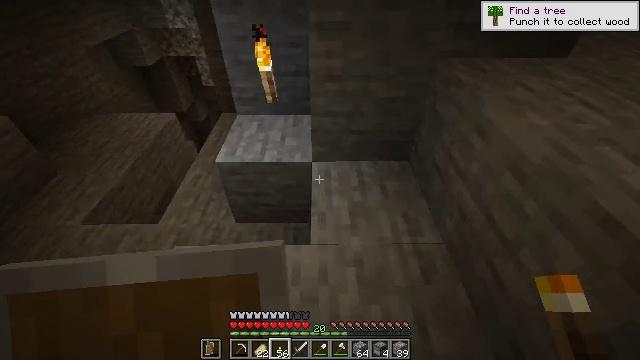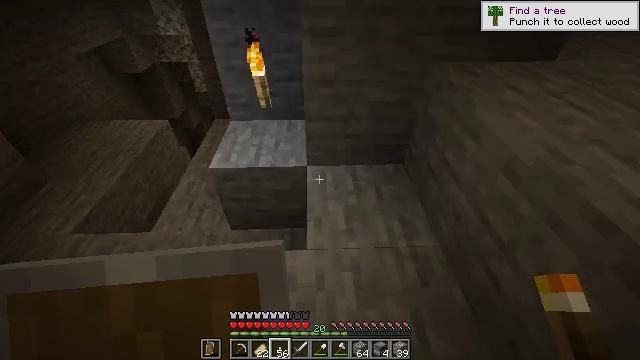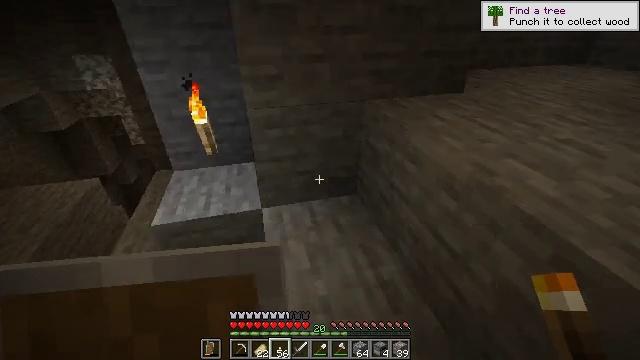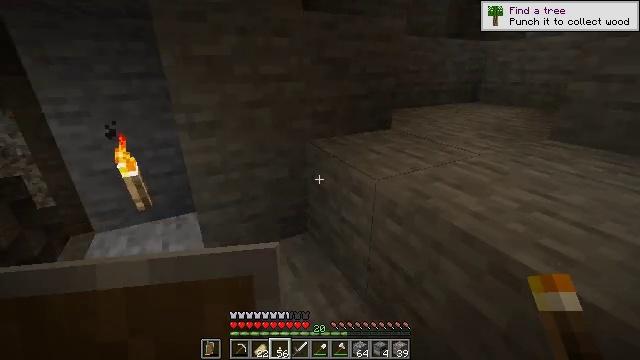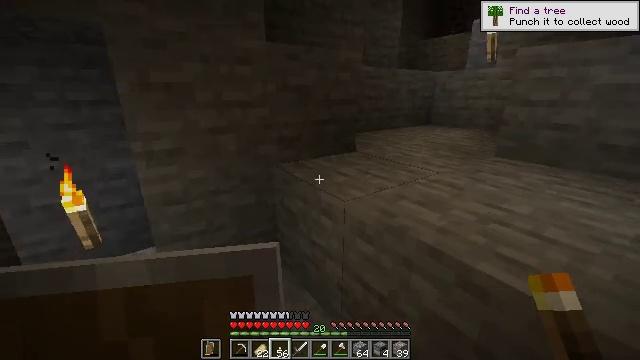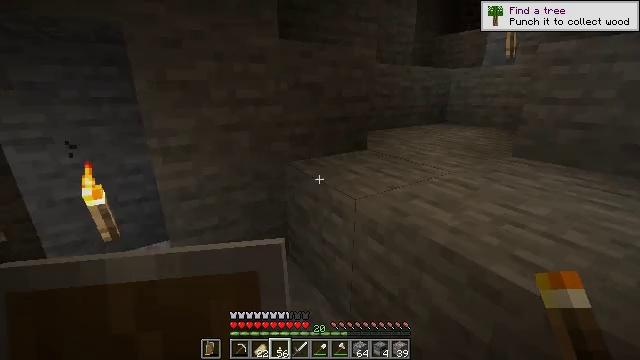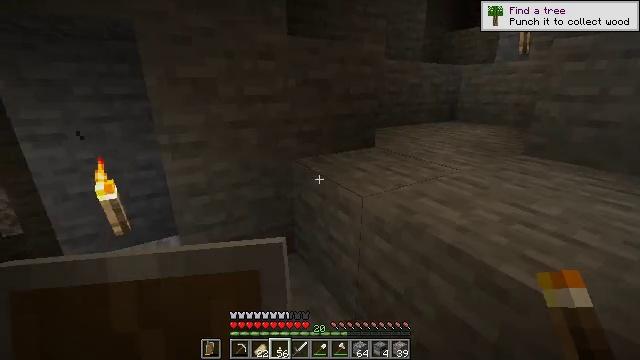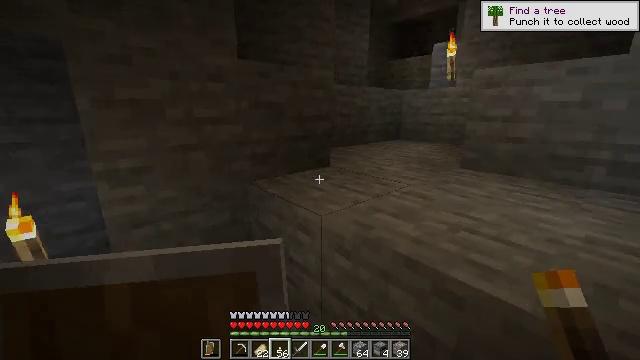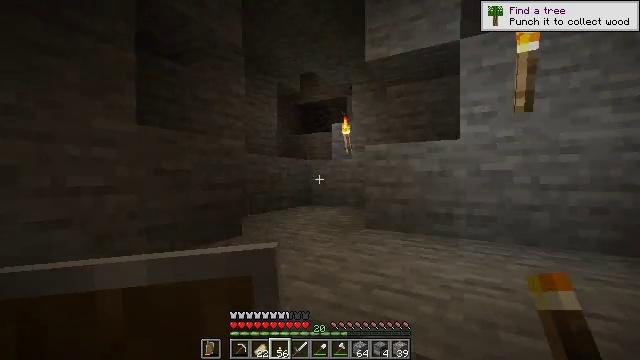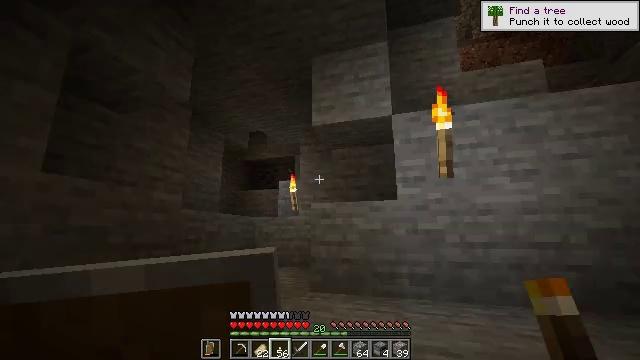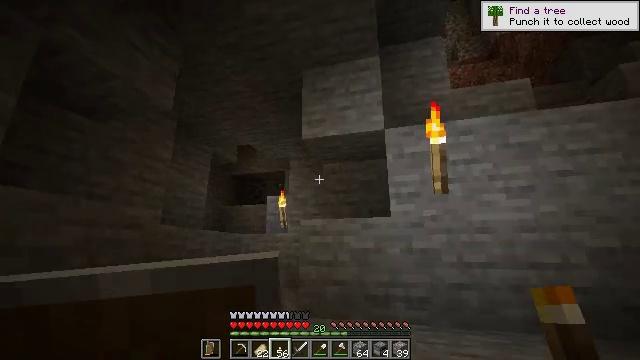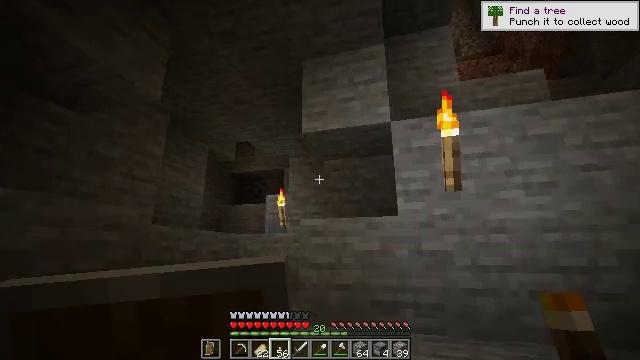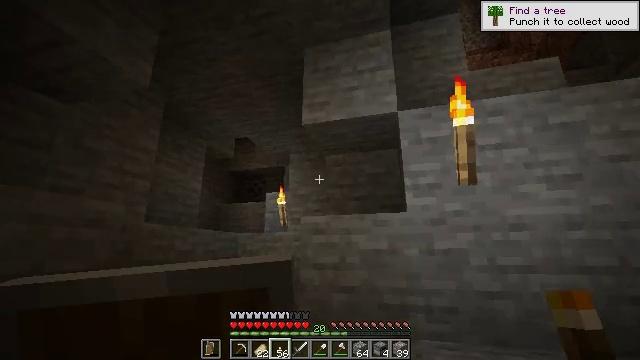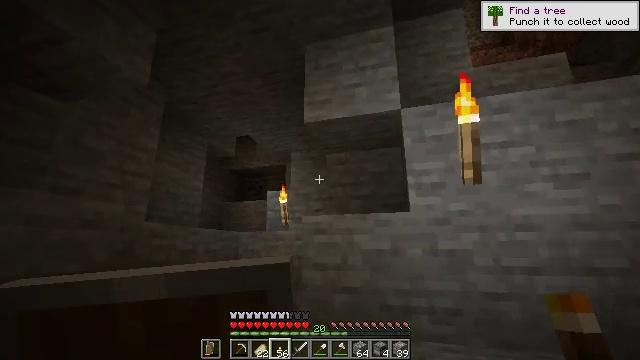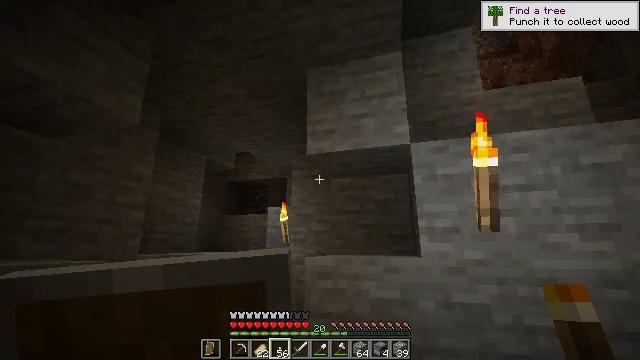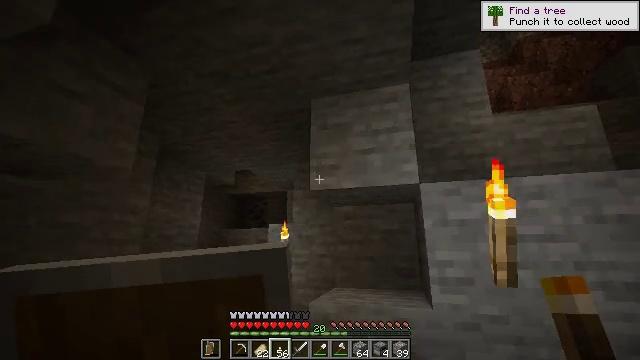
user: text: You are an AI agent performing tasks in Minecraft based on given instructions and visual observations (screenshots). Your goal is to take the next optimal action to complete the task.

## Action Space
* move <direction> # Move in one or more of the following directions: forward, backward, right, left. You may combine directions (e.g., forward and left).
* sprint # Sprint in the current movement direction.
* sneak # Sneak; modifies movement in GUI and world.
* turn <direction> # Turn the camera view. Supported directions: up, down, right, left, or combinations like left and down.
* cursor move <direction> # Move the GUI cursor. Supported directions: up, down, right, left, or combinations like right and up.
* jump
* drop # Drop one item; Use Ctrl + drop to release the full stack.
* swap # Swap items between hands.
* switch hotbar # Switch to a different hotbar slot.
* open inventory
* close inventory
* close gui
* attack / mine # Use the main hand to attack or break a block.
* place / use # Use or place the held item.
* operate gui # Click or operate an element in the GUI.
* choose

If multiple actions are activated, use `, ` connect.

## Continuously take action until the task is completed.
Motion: motion action
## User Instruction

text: Transform redstone dust into a solid redstone block.
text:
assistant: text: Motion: turn right
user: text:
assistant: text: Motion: turn right and up
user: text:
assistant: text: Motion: turn right and up
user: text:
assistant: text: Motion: turn right and up
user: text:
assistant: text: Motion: turn left
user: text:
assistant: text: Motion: turn left
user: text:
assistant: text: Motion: turn right and up
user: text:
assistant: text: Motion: turn right and up
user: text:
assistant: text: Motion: move forward, turn right and up
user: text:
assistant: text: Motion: move forward, turn right and up
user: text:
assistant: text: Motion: move forward
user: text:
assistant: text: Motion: move forward
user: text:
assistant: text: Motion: move forward, jump
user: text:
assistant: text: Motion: move forward, sprint, jump
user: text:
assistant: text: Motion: move forward, sprint, jump
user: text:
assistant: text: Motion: move forward, jump
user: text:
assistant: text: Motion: move forward
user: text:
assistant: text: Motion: move forward, turn left and down
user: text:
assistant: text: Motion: move forward, turn left and down
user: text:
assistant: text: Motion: move forward, turn left and down
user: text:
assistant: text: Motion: move forward, turn left and down
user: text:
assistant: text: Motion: move forward
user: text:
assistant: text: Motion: move forward
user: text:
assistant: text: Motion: move forward
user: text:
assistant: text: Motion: no_op
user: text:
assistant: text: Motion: no_op
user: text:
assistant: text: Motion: no_op
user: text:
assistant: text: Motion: no_op
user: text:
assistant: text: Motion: no_op
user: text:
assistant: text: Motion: no_op